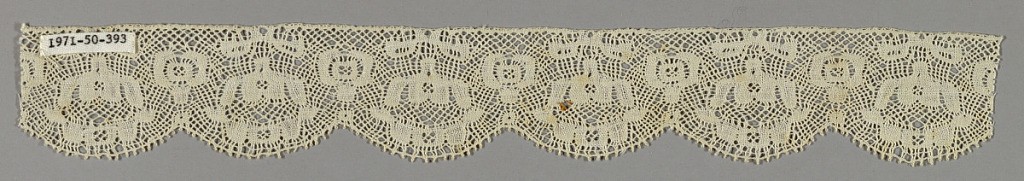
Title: Edge
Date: late 17th century
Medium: linen Technique: bobbin lace (Valenciennes ground)
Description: Narrow band with scalloped edge and abstract blossoms.